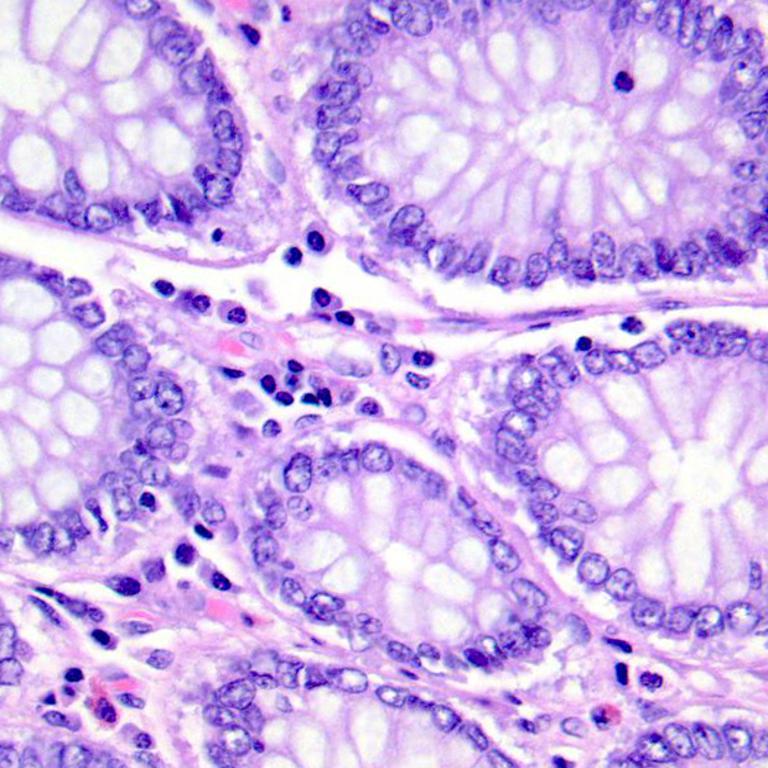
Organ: colon
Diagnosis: benign